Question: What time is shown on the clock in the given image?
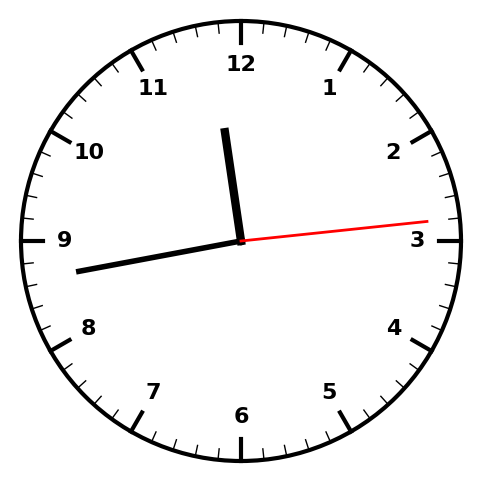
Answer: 11:43:14